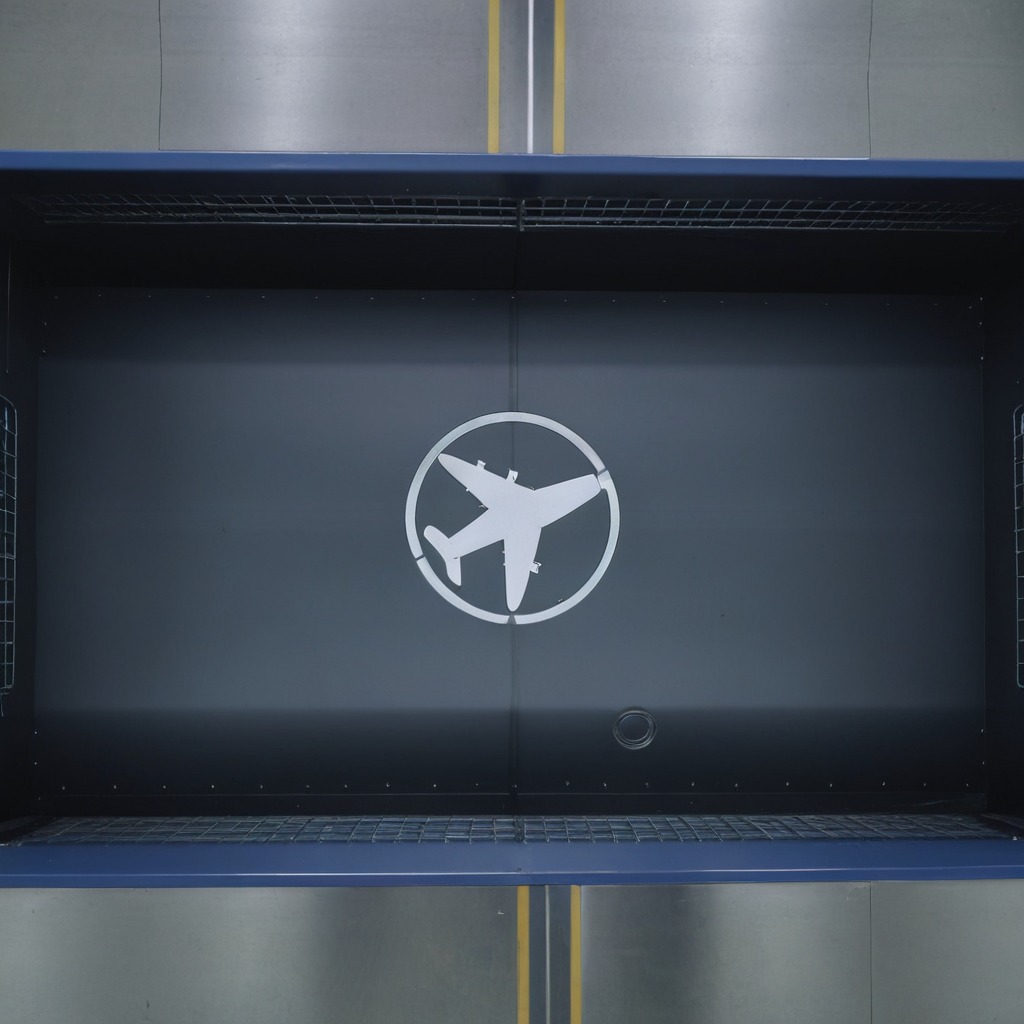
A flat metal washer lies on the toolbox surface in an airplane hangar workshop 8K.